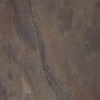
Label: land